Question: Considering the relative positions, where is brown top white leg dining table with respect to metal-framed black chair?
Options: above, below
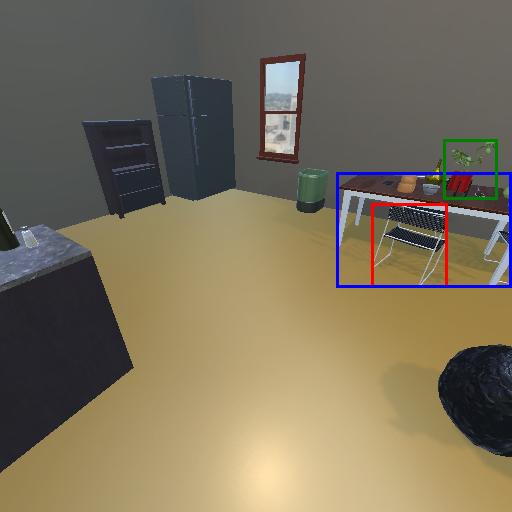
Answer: above